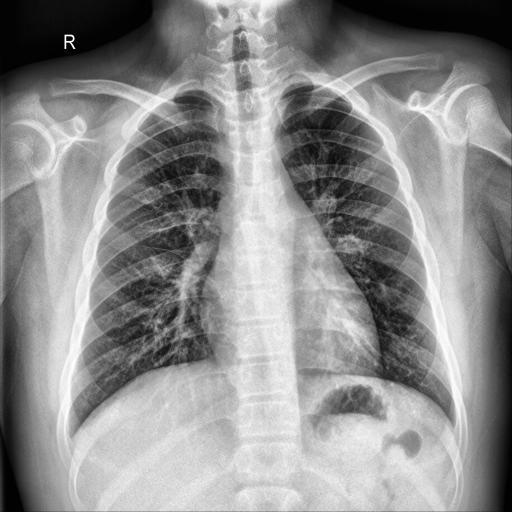
Finding: NORMAL